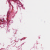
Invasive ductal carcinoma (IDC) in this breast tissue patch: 0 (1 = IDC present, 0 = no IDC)